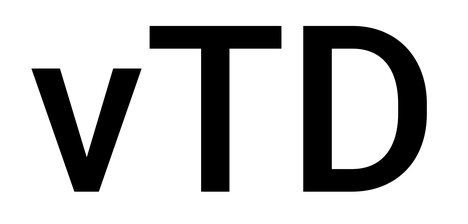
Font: Roboto_Medium